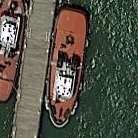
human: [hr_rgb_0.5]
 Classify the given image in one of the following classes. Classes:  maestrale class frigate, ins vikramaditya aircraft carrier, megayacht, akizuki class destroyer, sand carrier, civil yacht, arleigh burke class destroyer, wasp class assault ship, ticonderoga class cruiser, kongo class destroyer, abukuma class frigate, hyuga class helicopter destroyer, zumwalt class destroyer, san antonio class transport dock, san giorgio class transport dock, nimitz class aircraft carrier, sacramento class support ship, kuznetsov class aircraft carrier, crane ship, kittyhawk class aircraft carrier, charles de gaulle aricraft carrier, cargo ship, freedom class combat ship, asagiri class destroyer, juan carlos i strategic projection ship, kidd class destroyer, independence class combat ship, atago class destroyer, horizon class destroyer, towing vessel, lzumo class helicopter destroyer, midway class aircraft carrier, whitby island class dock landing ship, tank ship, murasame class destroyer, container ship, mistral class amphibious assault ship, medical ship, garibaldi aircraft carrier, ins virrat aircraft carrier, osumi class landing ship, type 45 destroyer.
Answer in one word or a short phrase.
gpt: Towing vessel